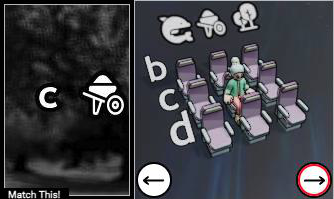
Task: seats
Answer: yes